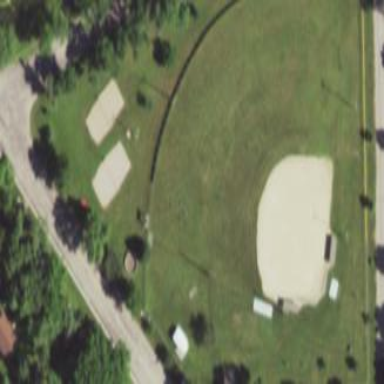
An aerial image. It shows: Baseball pitch for leisure land activities.